Aerial crown-view tile of a tropical tree (Barro Colorado Island, Panama), acquired 20250414:
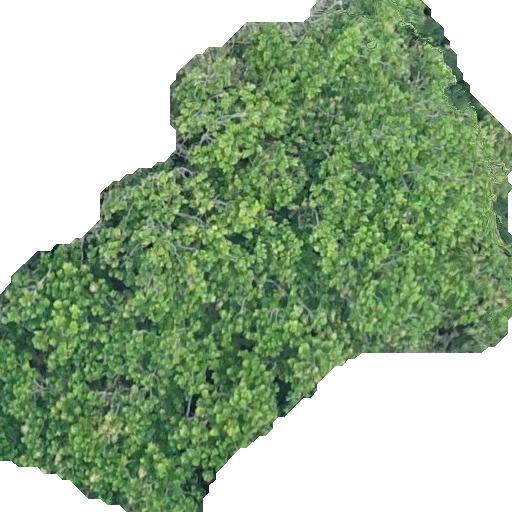
Species: Anacardium excelsum
GBIF accepted scientific name: Anacardium excelsum
Crown area: 262.038 m²